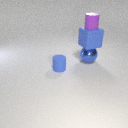
small purple rubber cylinder above large blue metal sphere